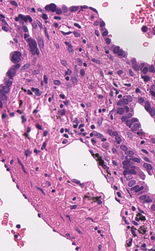
Tumor epithelial tissue: yes
Tumor-associated stroma tissue: yes
Normal tissue: no